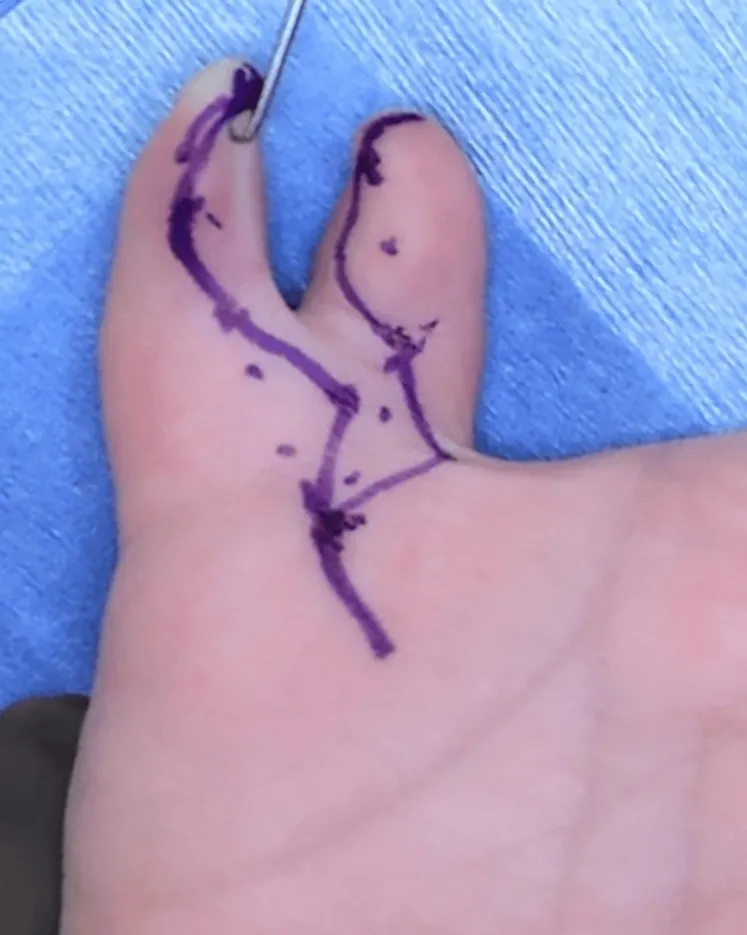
Pre-operative photograph to mark the skin incision (Palmar side).
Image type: medical_photograph (other_medical_photograph)